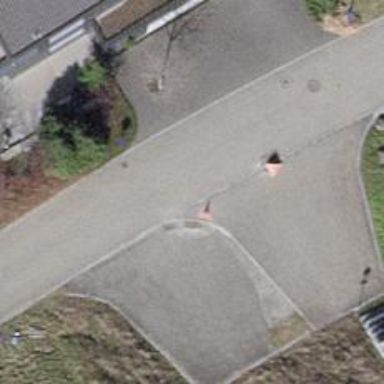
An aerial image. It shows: Turning circle on the road.